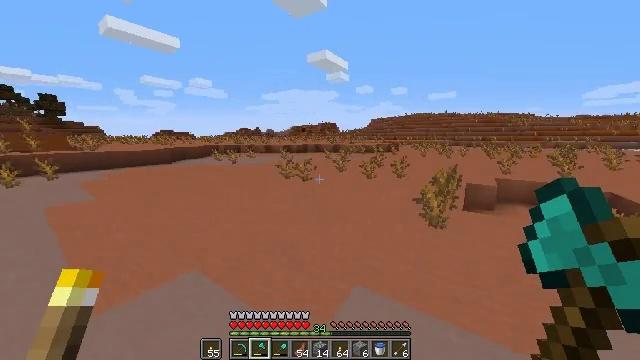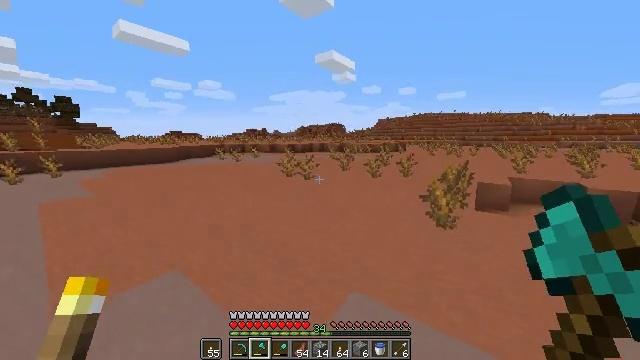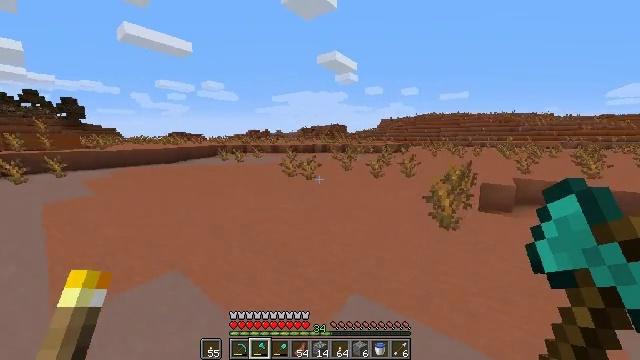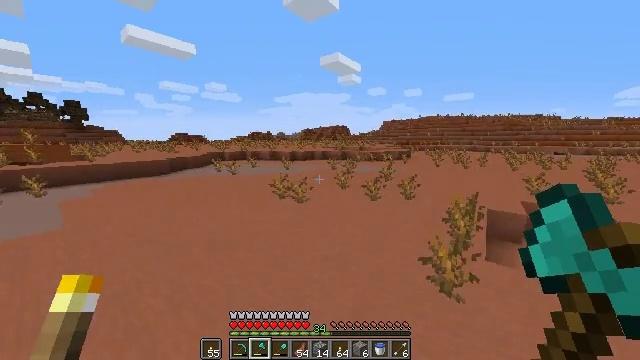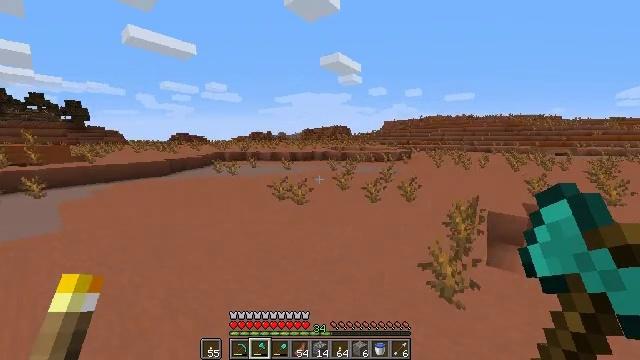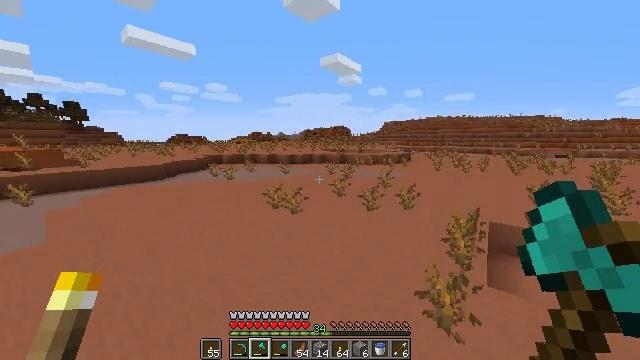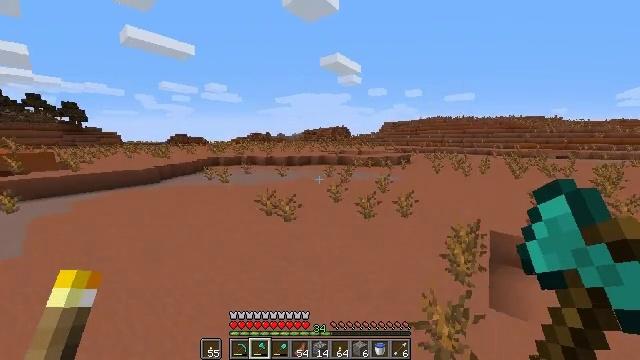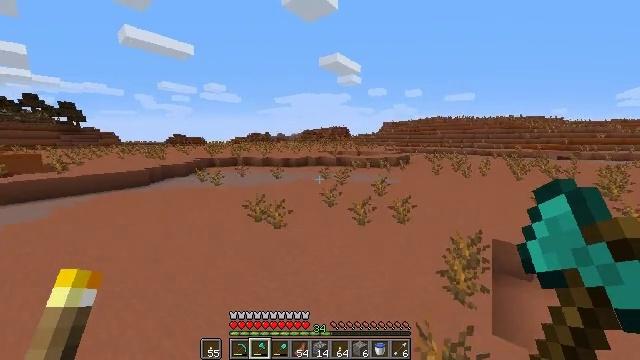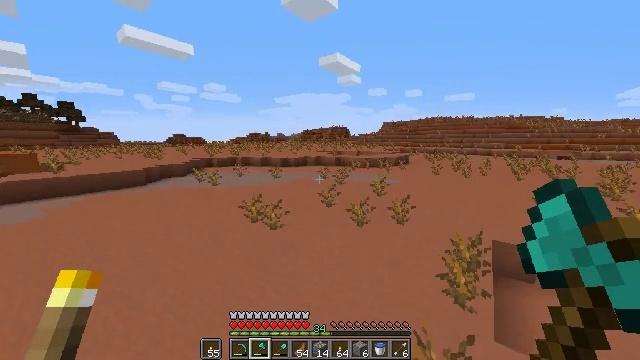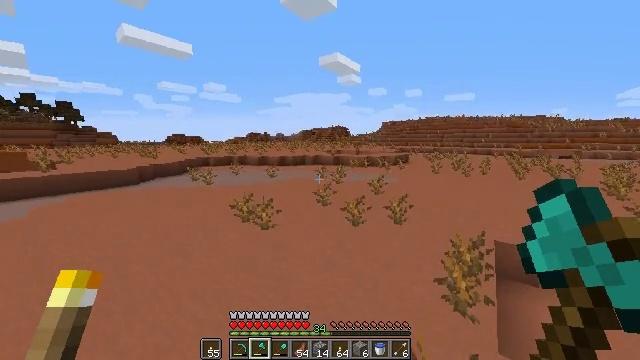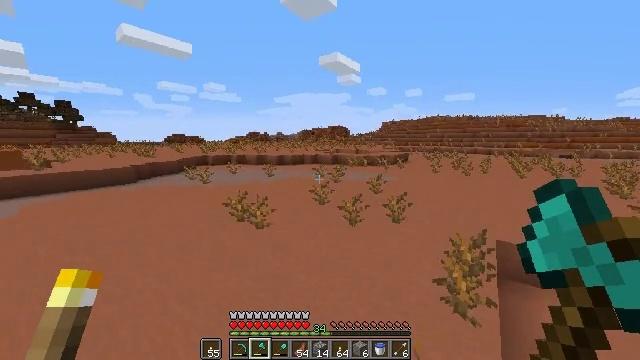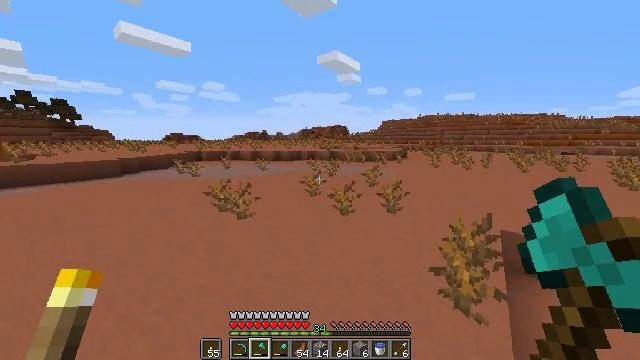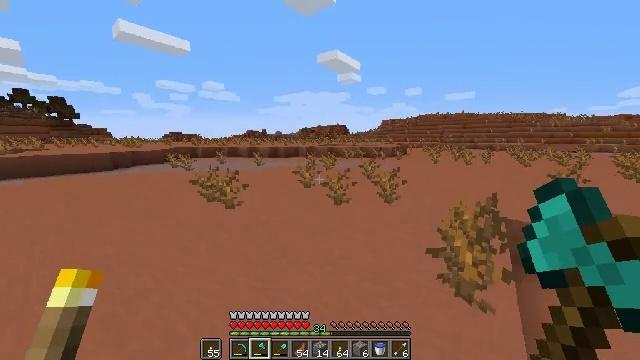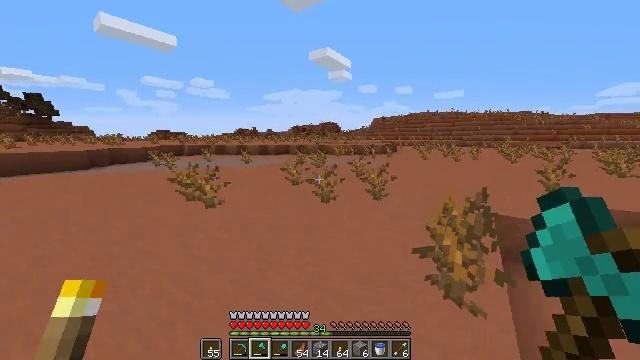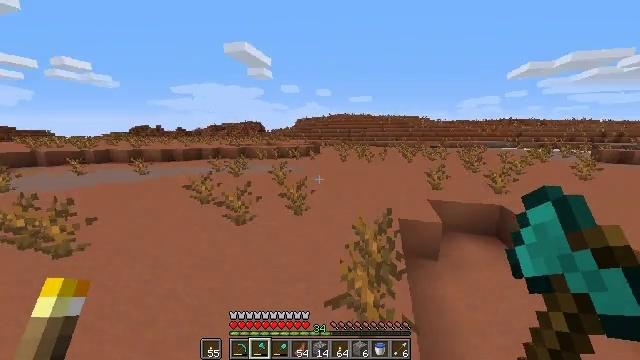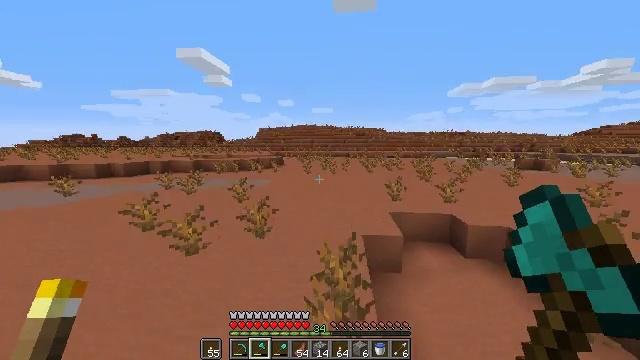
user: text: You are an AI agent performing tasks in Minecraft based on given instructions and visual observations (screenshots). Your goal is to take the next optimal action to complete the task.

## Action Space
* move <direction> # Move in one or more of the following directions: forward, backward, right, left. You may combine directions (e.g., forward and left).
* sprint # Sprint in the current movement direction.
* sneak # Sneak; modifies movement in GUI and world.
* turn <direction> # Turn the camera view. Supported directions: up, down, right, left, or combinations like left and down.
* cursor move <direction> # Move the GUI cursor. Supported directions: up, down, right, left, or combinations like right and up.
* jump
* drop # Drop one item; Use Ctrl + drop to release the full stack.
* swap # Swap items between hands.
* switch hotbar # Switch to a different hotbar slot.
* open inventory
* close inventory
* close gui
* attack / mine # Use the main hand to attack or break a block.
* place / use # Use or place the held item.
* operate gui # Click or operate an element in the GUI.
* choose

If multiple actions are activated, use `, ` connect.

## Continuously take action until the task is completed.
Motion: motion action
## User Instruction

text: Collect the cactus block.
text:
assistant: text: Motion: move forward and move right, sprint, turn left, jump
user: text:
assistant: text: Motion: move forward and move right, sprint, jump
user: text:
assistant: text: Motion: move forward and move right, sprint, jump
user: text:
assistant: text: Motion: move forward and move right, sprint, jump
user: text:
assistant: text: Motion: move forward and move right, sprint, jump
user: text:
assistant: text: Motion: move forward and move right, sprint, jump
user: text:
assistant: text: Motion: move forward and move right, sprint, jump
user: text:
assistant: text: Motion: move forward and move right, sprint, jump
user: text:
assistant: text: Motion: move forward and move right, sprint, jump
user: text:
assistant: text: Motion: move forward and move right, sprint, jump
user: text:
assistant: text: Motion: move forward and move right, sprint, jump
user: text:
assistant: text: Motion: move forward and move right, sprint, jump
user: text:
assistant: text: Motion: move forward and move right, sprint, turn right, jump
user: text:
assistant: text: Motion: move forward and move right, sprint, turn right, jump
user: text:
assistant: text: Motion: move forward, sprint, turn right and up, jump
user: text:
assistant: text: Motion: move forward, sprint, turn right and up, jump
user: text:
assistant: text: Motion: move forward, sprint, jump
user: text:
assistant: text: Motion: move forward, sprint, jump
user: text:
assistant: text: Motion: move forward, sprint, jump
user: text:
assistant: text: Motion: move forward, sprint, jump
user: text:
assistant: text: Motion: move forward, sprint, jump
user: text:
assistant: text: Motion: move forward, sprint, turn left, jump
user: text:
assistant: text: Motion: move forward, sprint, jump
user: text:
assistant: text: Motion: move forward, sprint, jump
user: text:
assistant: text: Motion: move forward, sprint, jump
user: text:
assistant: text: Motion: move forward, sprint, jump
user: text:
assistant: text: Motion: move forward, sprint, jump
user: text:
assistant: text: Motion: move forward, sprint, jump
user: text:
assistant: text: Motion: move forward, sprint, jump
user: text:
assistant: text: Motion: move forward, sprint, jump